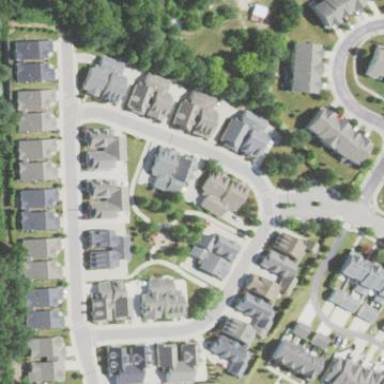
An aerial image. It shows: Residential neighbourhood.